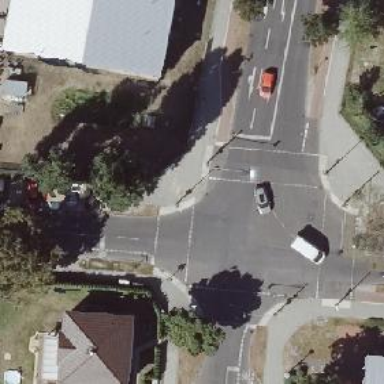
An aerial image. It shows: Asphalt cycleway with crossing controlled by traffic signals.